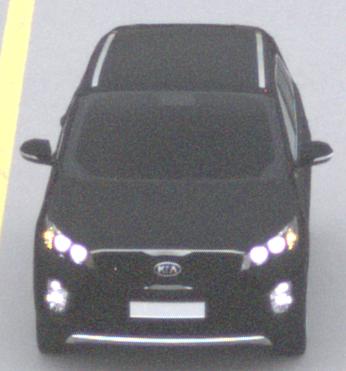
Make: KIA
Model: Sorento 2.2 CRDi
Detailed model: Sorento (UM)
Model produced from: 2015/03
Model produced until: 2017/10
Doors: 5
Color: black
Road condition: dry road
Daytime: midday
Contrast: low contrast